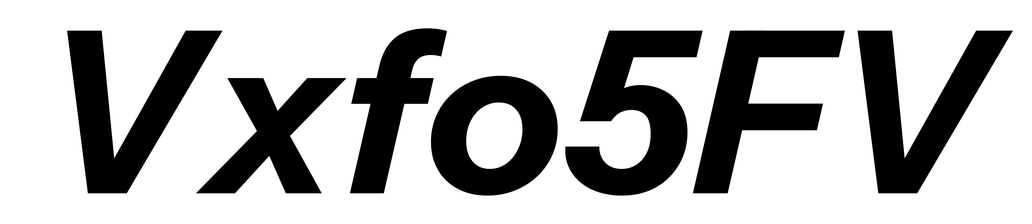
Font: InstrumentSans-Italic_Bold_Italic